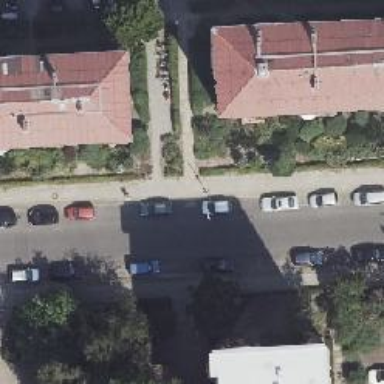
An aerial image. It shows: Residential road with asphalt surface and separate sidewalks. There are parallel on-street parking lanes on both sides of the road.